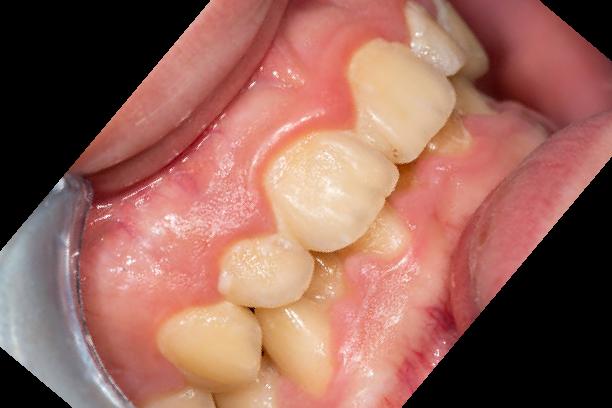
Condition: Gingivitis